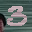
Label: 3